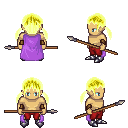
a pixel art fantasy rpg character, male body template, human, tanned skin, lavender cape, red pants, gold twin-tailed hairstyle, cloth bracers, metal boots, spear, four views (front, back, left, right), 2x2 character sprite sheet, small pixel art, hard edges, no anti-aliasing